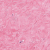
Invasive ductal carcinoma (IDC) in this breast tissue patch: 0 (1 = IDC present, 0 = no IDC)